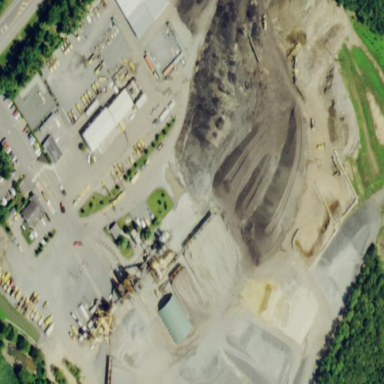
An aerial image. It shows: Quarry area.